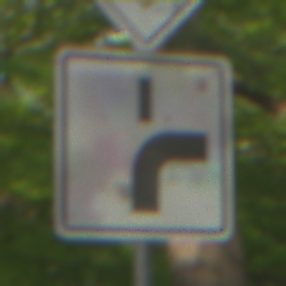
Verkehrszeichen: VerlaufVorfahrtsstrasse8
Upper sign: Vorfahrtsstrasse
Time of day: MorningAfternoon
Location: Outdoor (RoadRail)
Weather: Clear
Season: NotSpecified
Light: Natural